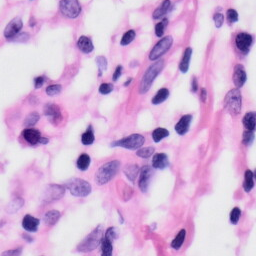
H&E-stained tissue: Skin